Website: crate-barrel
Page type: cart
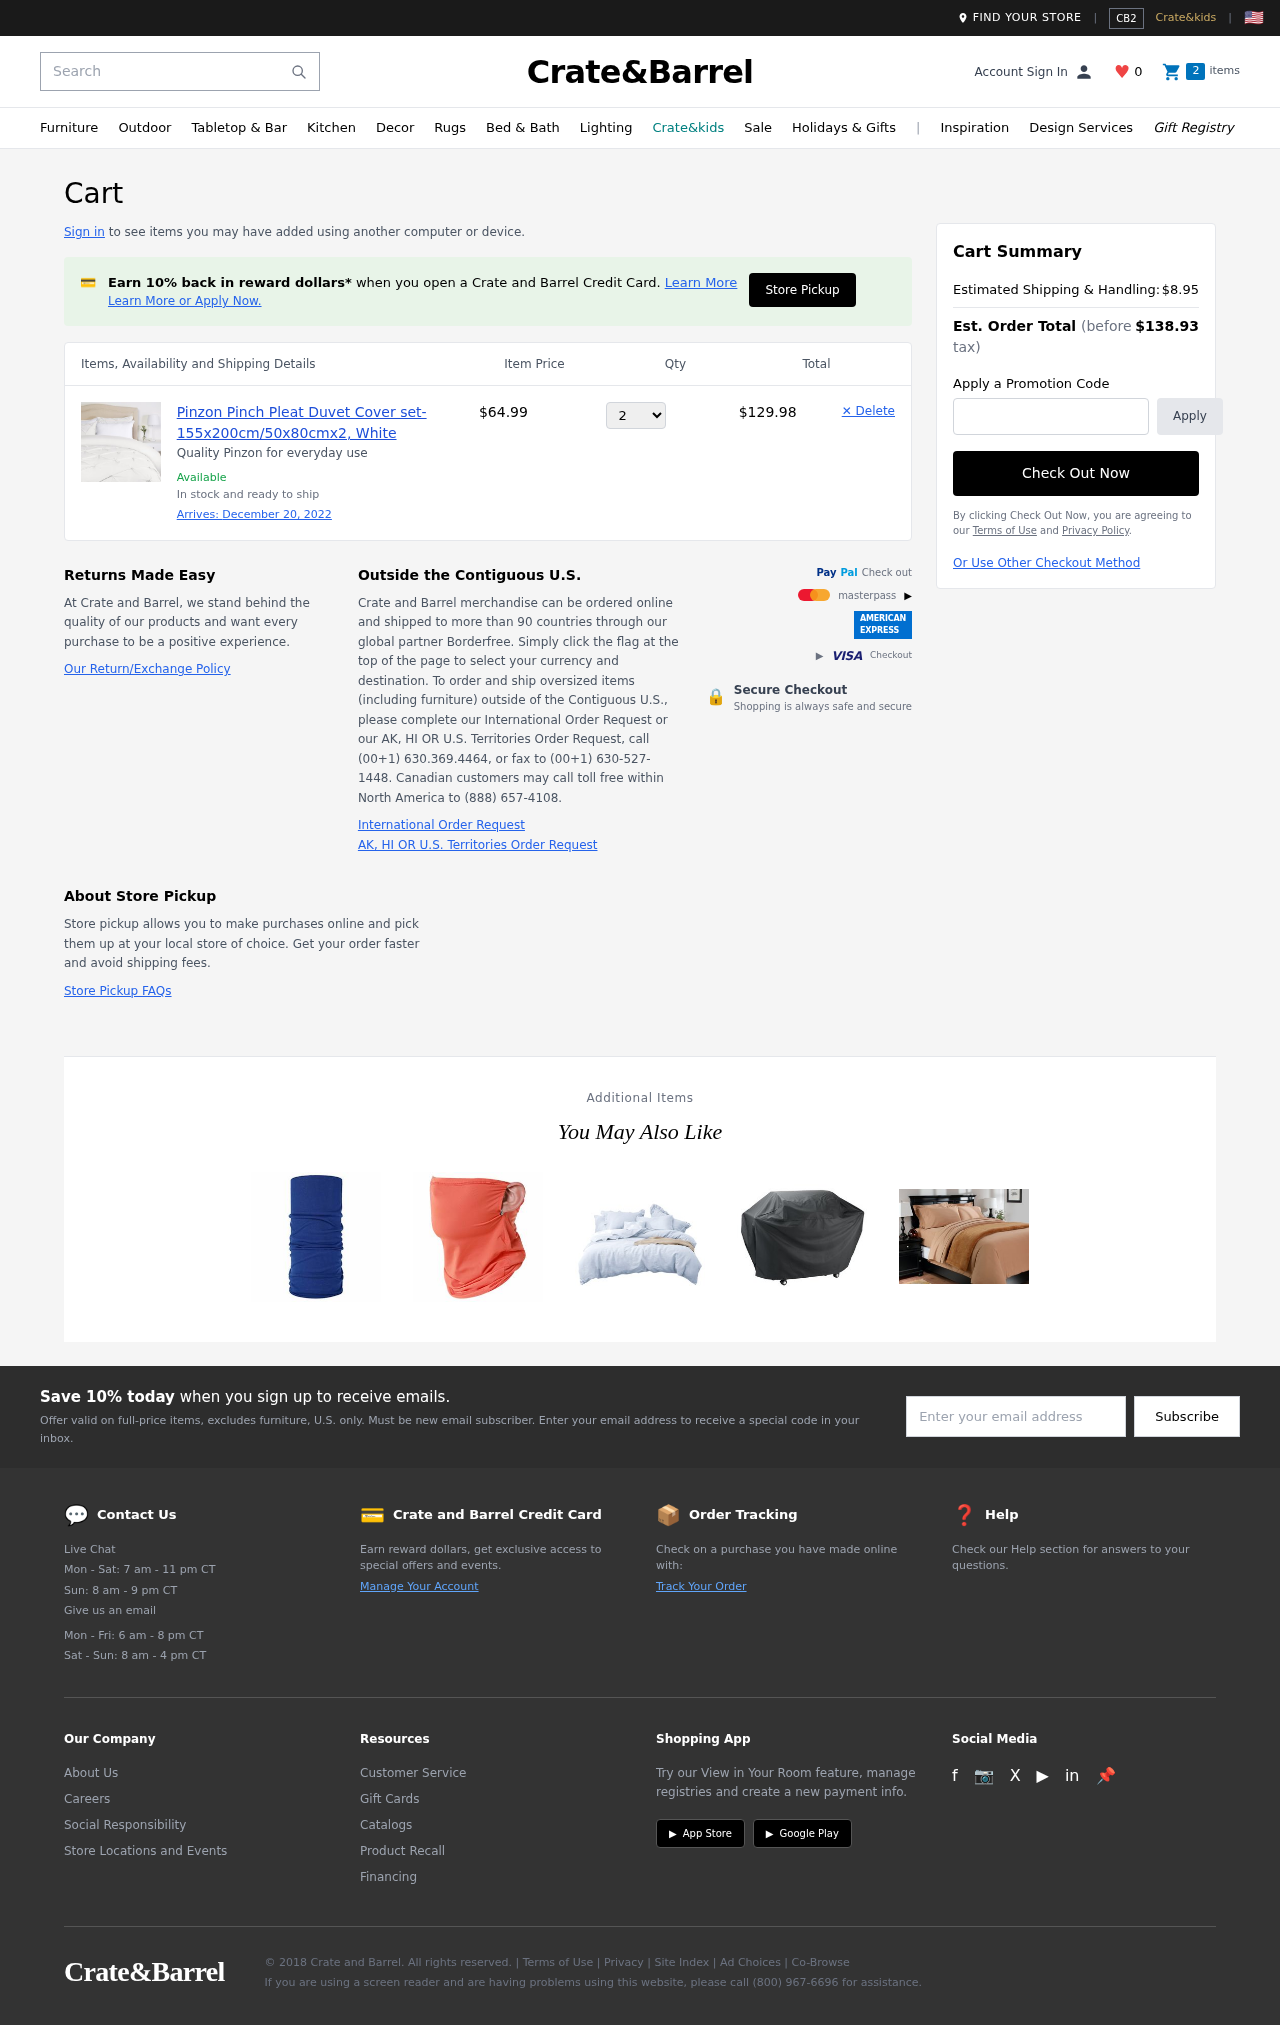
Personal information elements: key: PII_PROMO_CODE
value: WINTER65
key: PII_EMAIL
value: sandra_wallace@hotmail.com
Product elements: key: PRODUCT1_DESC
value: Quality Pinzon for everyday use
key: PRODUCT1_NAME
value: Pinzon Pinch Pleat Duvet Cover set-155x200cm/50x80cmx2, White
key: PRODUCT1_PRICE
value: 64.99
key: PRODUCT1_QUANTITY
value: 2
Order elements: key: ORDER_DELIVERY_DATE
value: December 20, 2022
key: ORDER_SUBTOTAL
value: $129.98
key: ORDER_SHIPPING_COST
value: $8.95
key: ORDER_TOTAL
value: $138.93